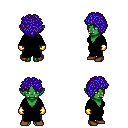
a pixel art fantasy rpg character, female body template, orc, green skin, black robe, metal pants, blue curly afro hairstyle, gold gloves, brown shoes, four views (front, back, left, right), 2x2 character sprite sheet, small pixel art, hard edges, no anti-aliasing